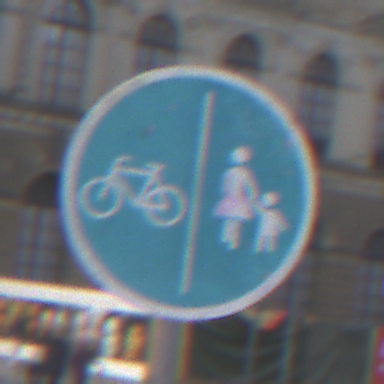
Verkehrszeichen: GetrennterRadUndGehwegRadwegLinks
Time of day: MorningAfternoon
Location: Outdoor (Urban)
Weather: PartlyCloudy
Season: NotSpecified
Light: Natural